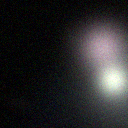
Screen state: off